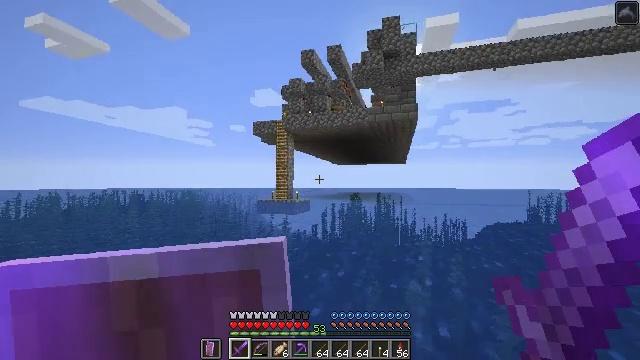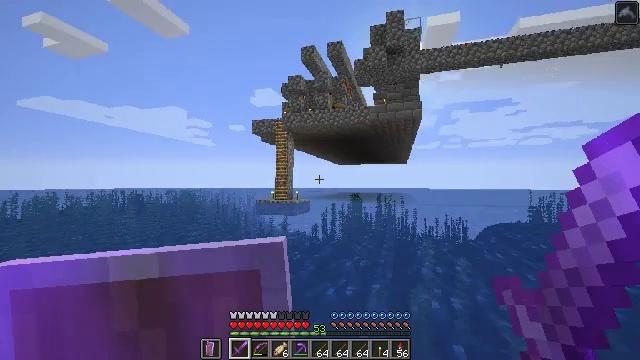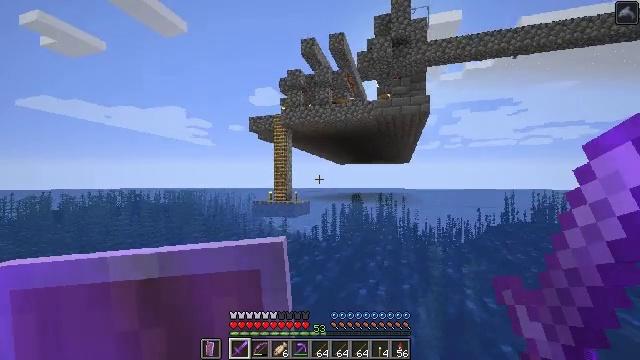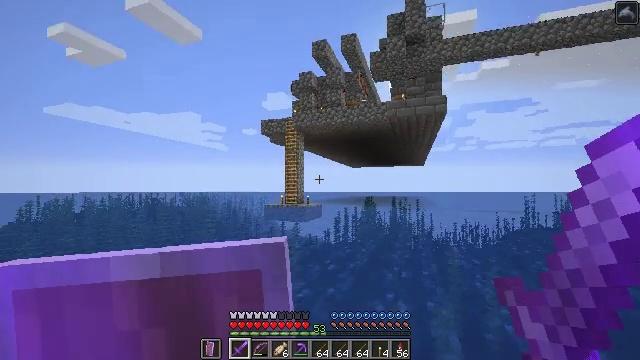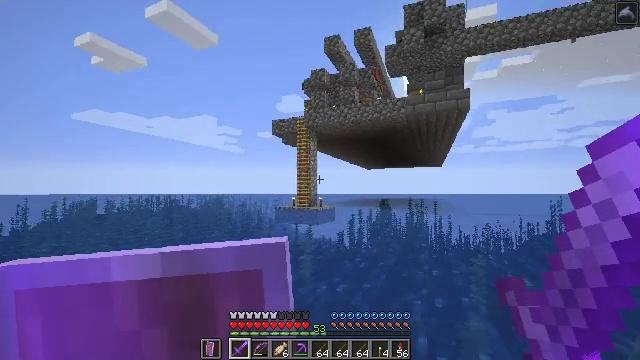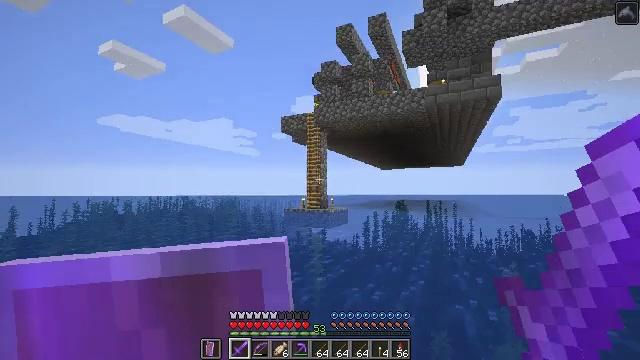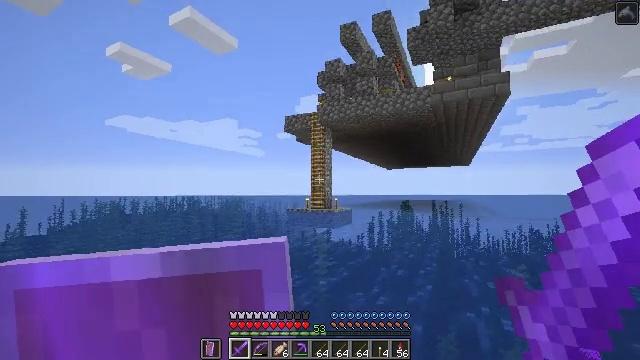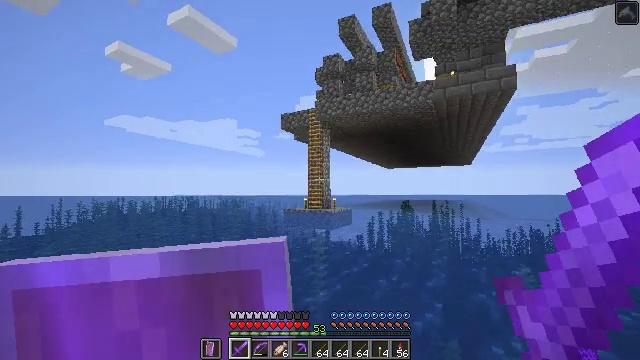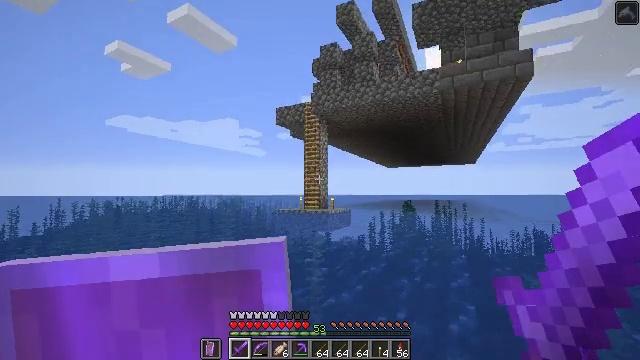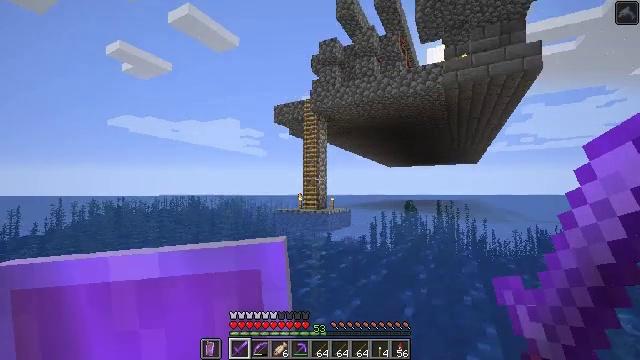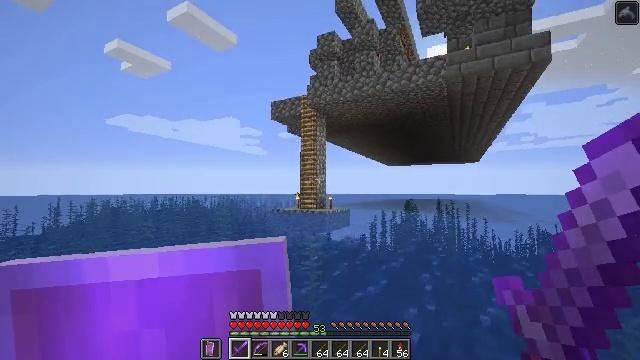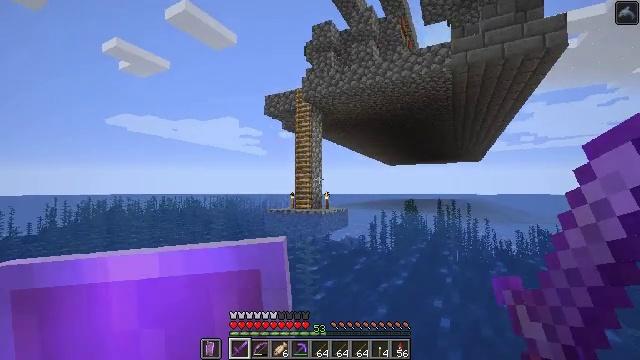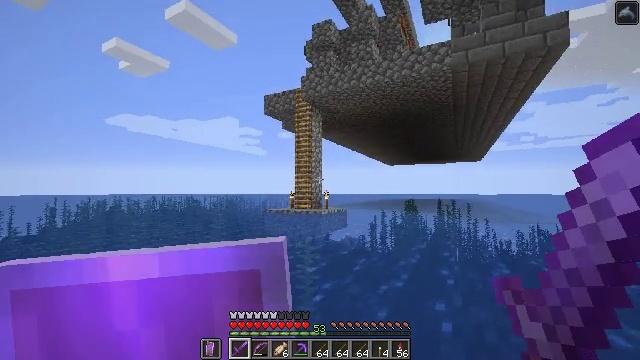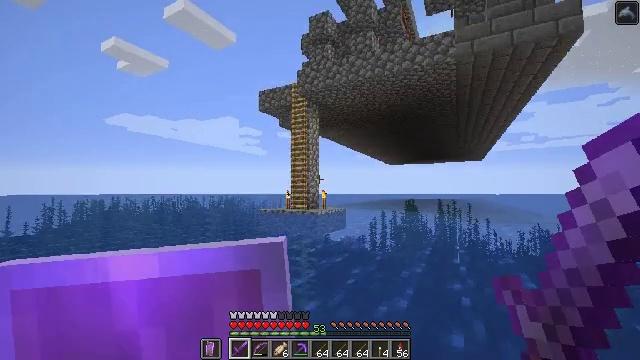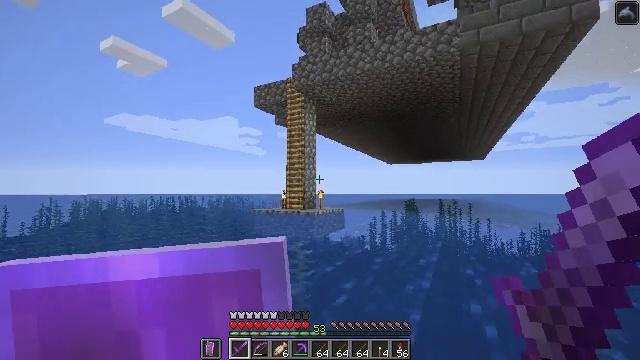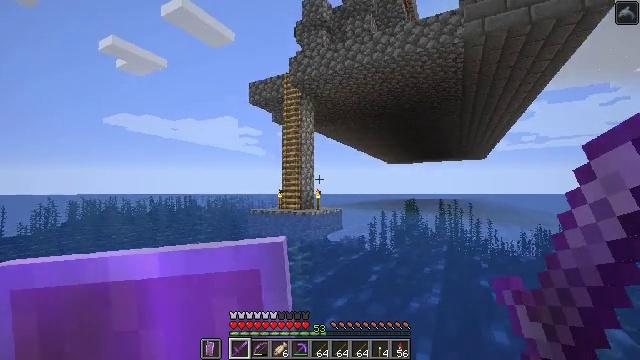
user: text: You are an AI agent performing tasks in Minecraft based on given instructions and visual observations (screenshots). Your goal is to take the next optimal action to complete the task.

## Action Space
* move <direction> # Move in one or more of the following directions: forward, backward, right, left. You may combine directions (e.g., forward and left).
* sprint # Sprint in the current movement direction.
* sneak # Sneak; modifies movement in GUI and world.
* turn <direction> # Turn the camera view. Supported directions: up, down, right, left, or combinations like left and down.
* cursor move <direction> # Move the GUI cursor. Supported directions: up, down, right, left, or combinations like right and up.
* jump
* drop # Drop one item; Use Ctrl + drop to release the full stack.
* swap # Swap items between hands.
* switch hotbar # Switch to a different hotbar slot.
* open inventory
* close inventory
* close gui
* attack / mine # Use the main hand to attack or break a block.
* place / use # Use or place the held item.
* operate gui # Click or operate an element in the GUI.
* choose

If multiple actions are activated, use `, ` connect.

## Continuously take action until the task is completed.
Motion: motion action
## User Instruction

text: craft item air
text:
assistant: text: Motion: move right
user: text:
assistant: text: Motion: move right
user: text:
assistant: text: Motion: move right, turn left
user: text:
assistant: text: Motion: turn left
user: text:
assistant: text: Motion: turn left
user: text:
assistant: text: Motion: turn left
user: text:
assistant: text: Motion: no_op
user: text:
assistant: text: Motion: no_op
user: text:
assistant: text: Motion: no_op
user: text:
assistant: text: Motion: no_op
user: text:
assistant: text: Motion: no_op
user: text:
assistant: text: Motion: no_op
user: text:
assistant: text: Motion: no_op
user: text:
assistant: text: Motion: no_op
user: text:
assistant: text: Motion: no_op
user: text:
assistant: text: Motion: move forward
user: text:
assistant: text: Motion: move forward, turn left
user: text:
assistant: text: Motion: move forward, turn left
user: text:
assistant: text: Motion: move forward, turn left
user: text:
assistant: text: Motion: move forward, turn left
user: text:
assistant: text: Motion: move forward, turn left
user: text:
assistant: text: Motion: move forward, turn left
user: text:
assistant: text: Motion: move forward, turn left
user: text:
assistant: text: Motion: no_op
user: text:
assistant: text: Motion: no_op
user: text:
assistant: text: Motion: no_op
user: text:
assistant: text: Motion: no_op
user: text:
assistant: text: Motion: no_op
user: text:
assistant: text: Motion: no_op
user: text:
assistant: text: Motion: no_op